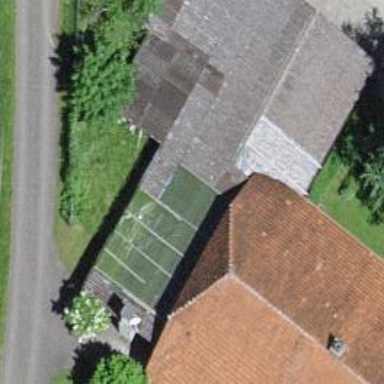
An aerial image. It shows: Farm building.